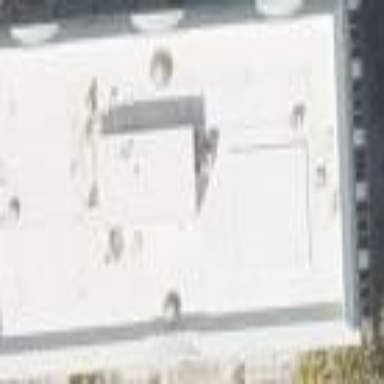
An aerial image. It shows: Office building.